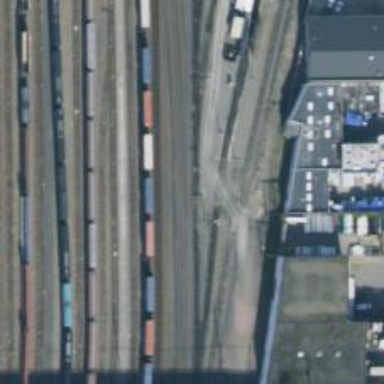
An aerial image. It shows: Rail spur service.